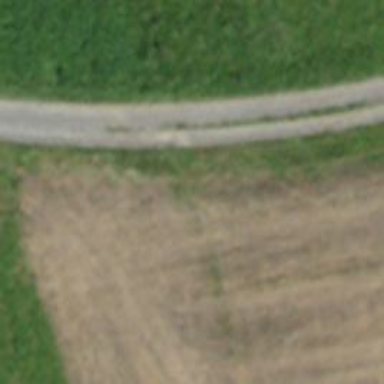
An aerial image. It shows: Unpaved track with grade2 tracktype.